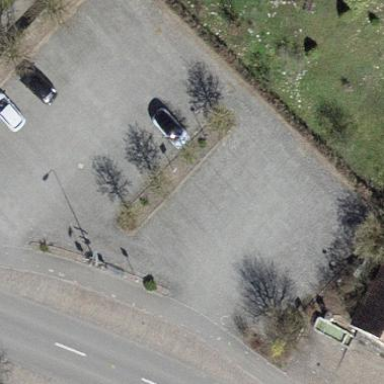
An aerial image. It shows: Parking area with surface.